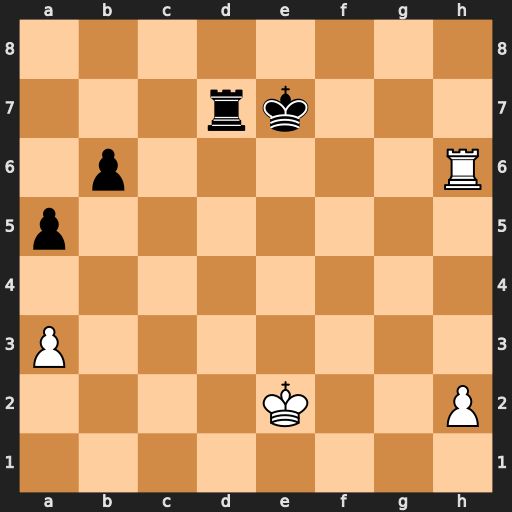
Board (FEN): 8/3rk3/1p5R/p7/8/P7/4K2P/8
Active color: w
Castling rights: -
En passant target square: -
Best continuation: Rh7+ Kd6 Rxd7+ Kxd7 a4